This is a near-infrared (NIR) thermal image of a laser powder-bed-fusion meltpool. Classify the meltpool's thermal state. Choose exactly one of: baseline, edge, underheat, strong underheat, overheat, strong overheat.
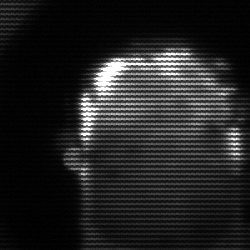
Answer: baseline